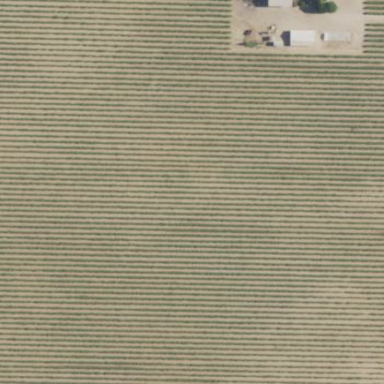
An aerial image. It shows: Vineyard.